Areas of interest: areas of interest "498 Cuiyuan Creative Park"
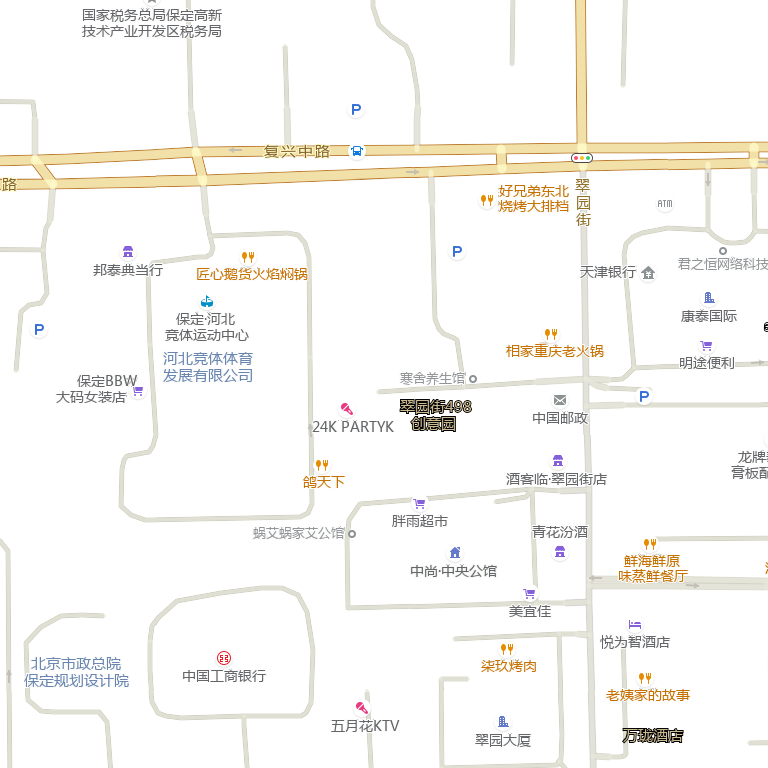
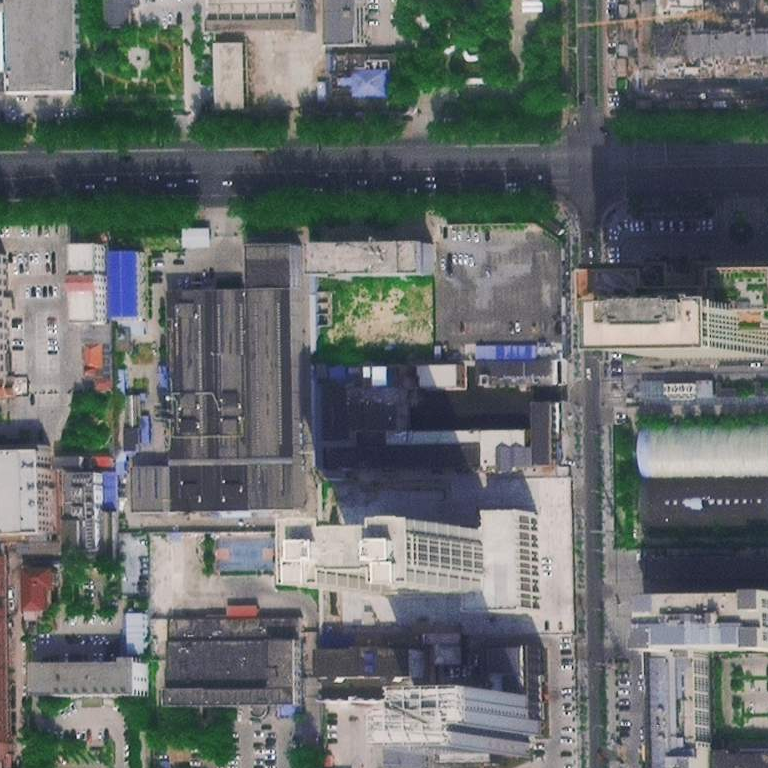